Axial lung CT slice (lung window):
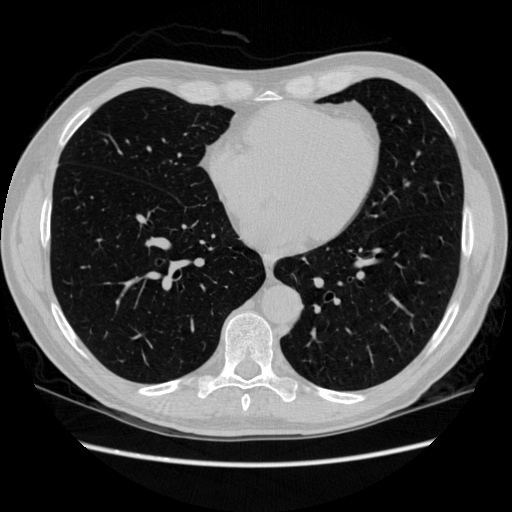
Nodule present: no